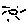
Label: sun